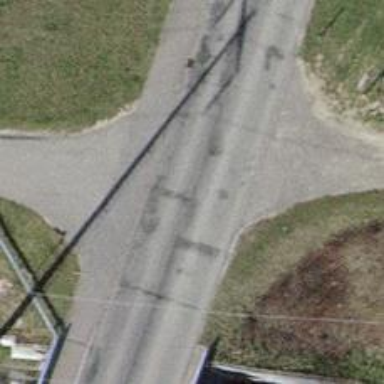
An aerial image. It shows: Asphalt road classified as tertiary.